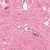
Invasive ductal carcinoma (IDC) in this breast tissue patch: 0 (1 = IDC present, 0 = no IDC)